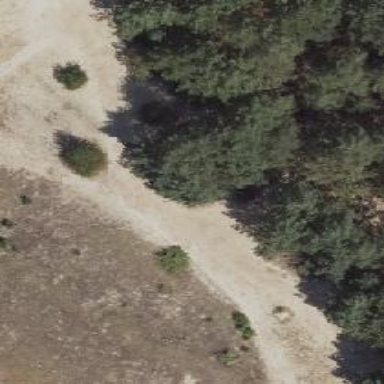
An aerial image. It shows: Path on the ground.